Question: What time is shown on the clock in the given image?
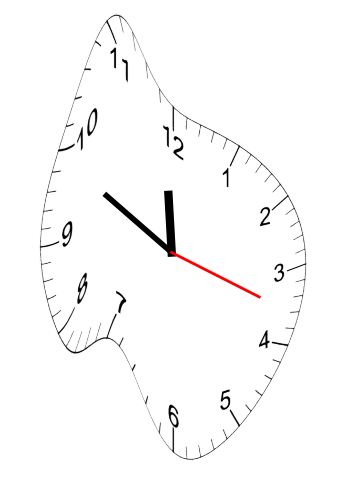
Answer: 11:49:18